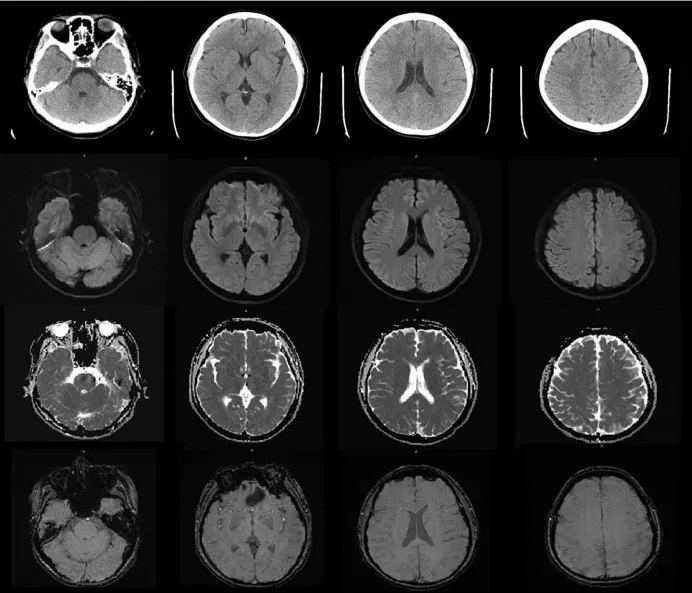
The cranial MRI showed no abnormal signal was found in T1-weighted imaging, T1WI (TI), T2-weighted imaging, T2WI (T2), diffusion-weighted imaging (DWI) and susceptibility weighted imaging (SWI).
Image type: radiology (mri)